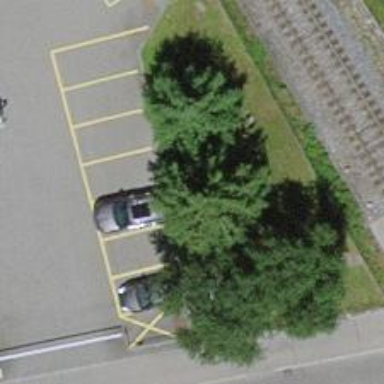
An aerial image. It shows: Evergreen tree with needle-leaved leaves.